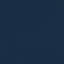
Land use / land cover class: SeaLake